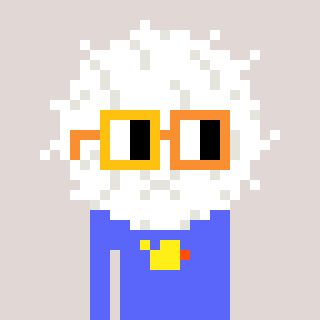
a pixel art character with square yellow and orange glasses, a cottonball-shaped head and a purple-colored body on a warm background